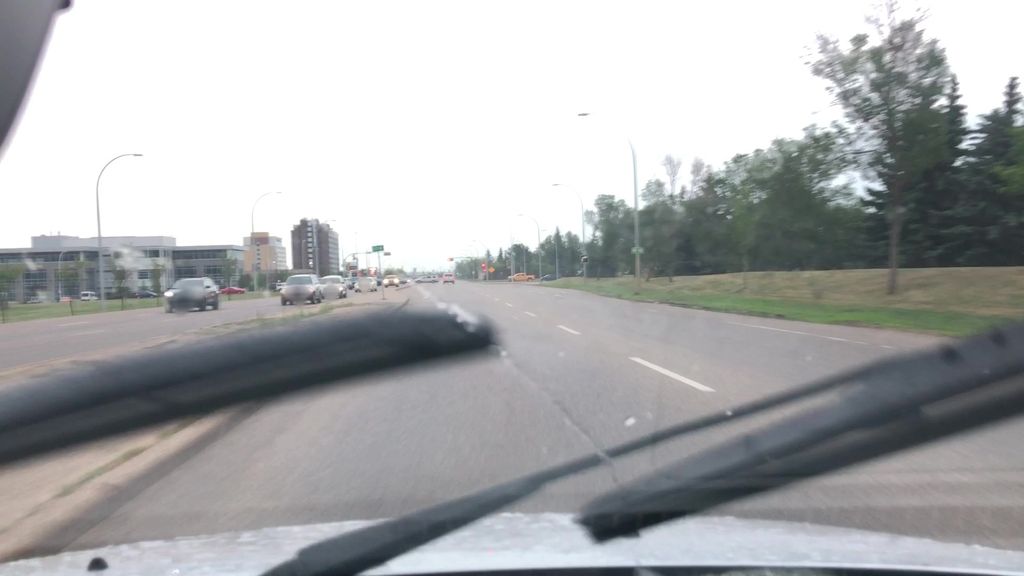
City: edmonton